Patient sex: F
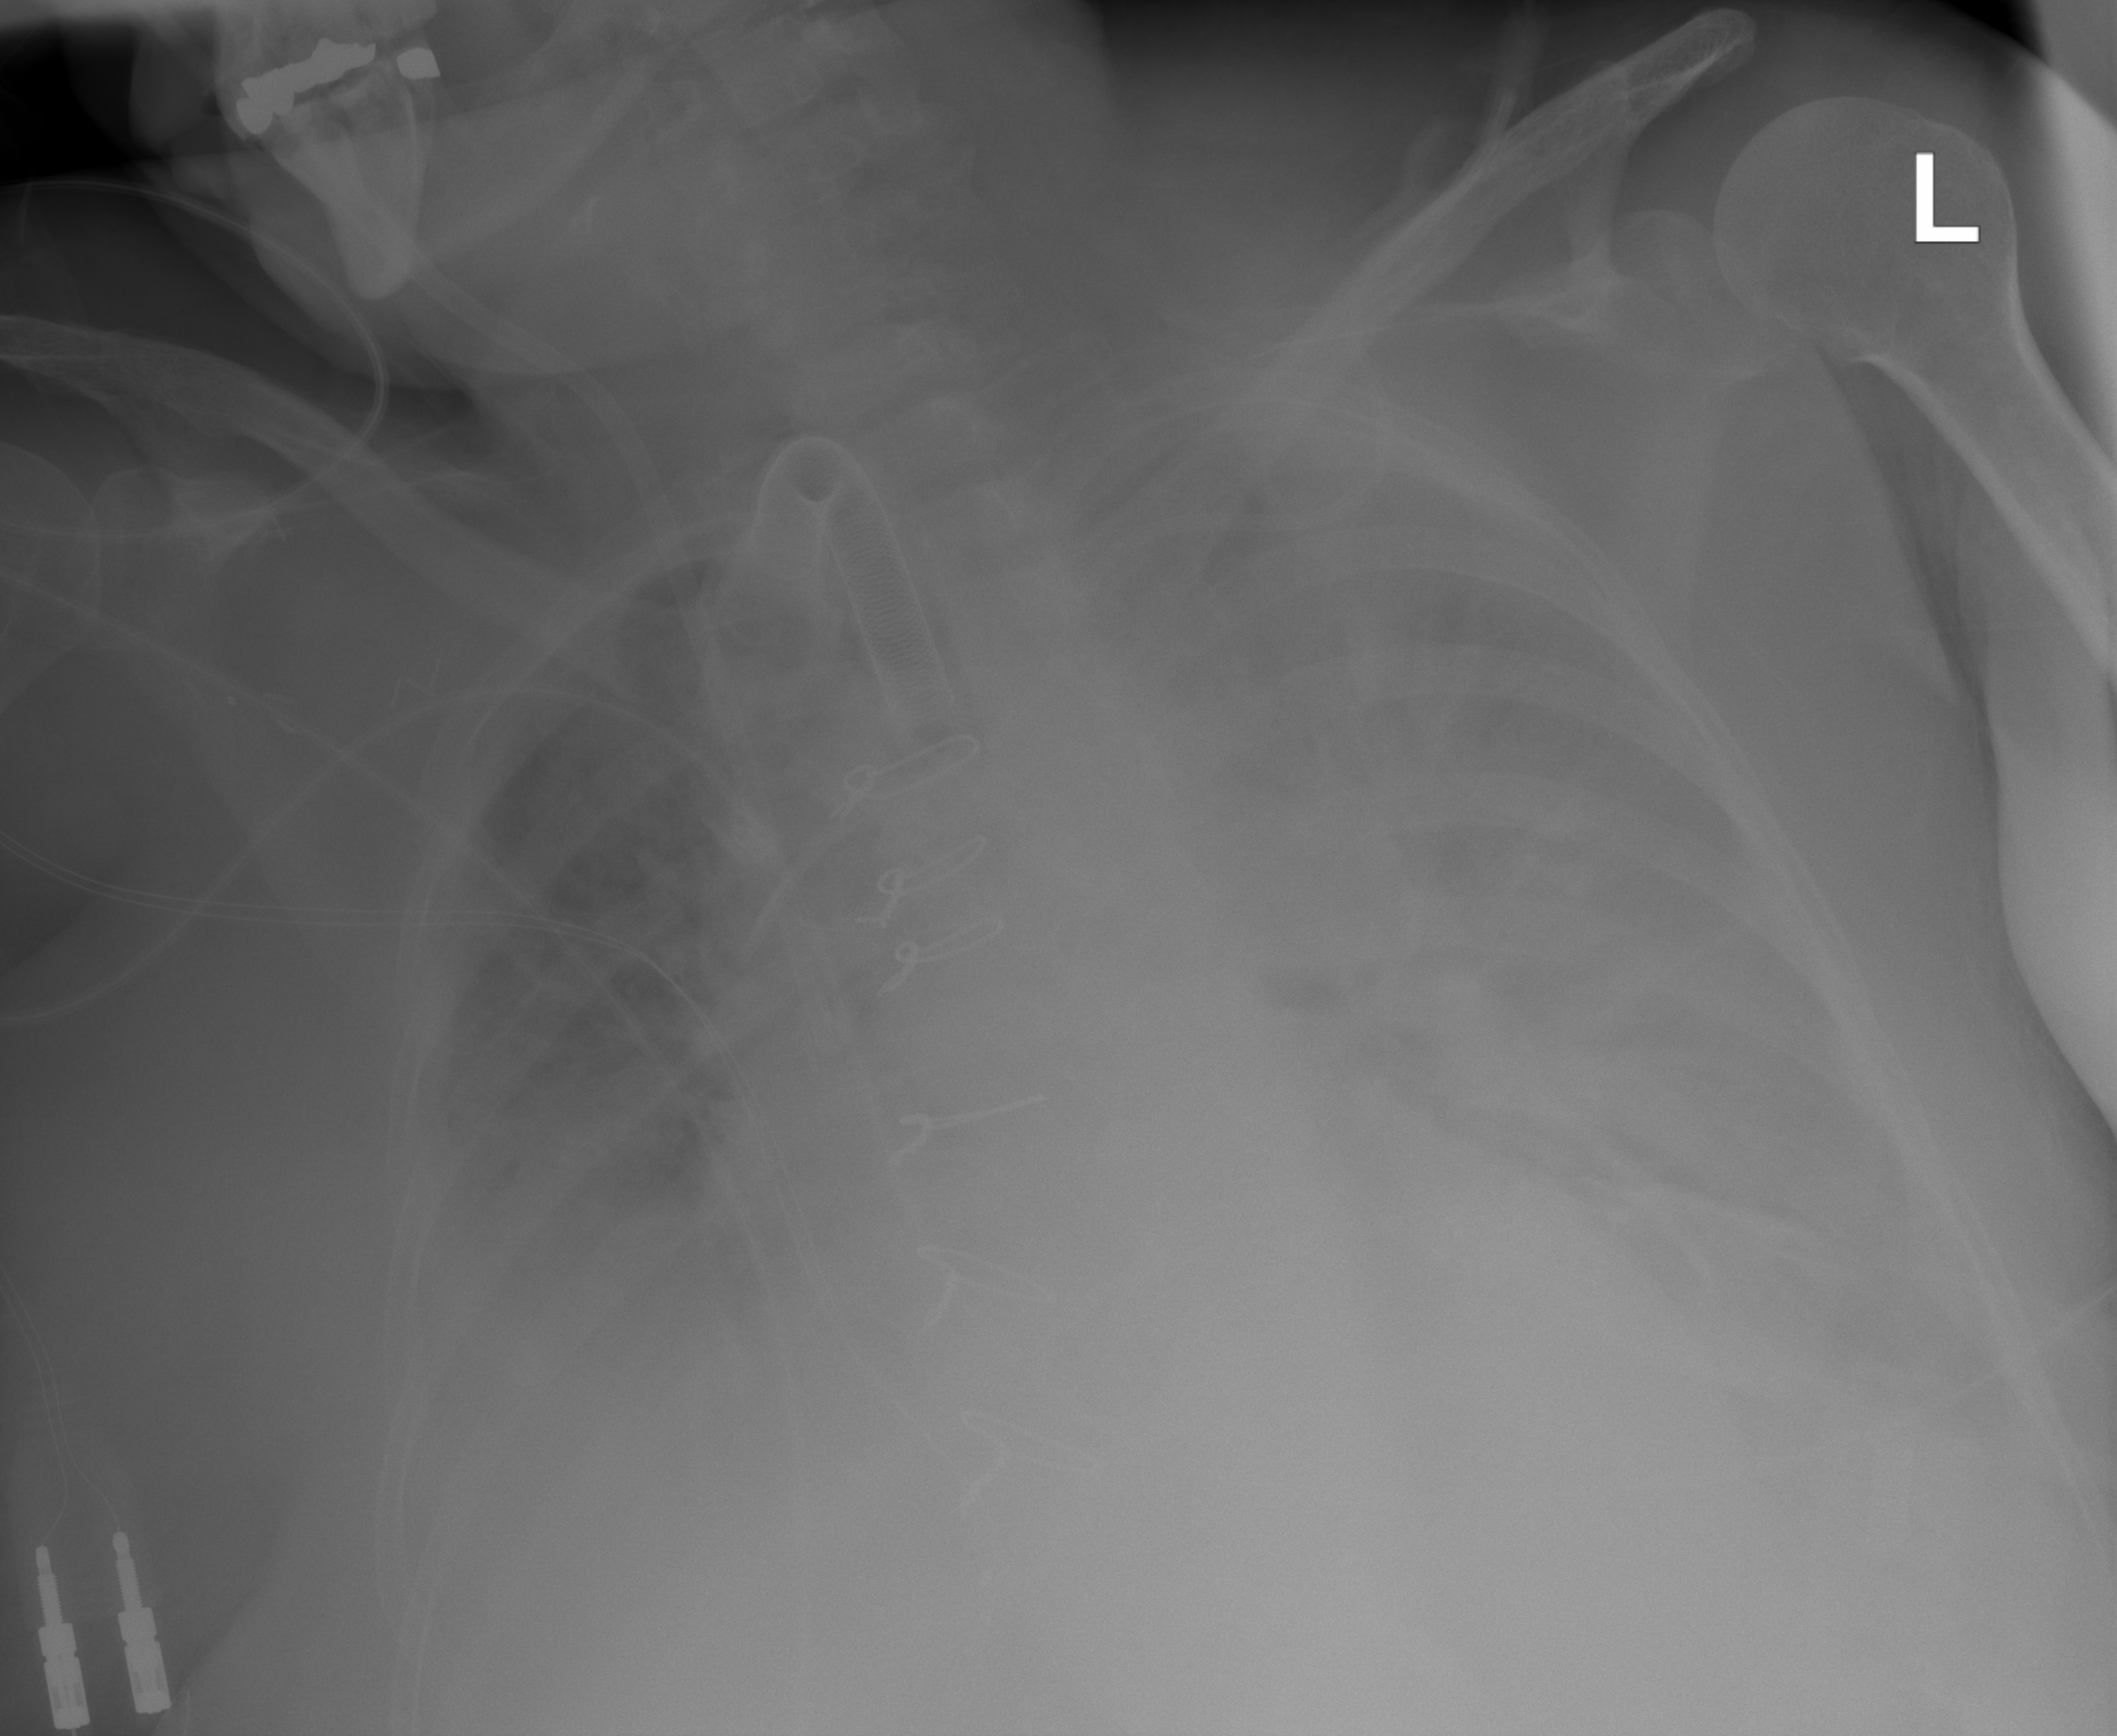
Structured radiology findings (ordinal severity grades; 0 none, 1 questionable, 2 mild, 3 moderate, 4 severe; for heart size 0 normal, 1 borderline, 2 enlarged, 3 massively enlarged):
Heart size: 0
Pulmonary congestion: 4
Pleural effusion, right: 2
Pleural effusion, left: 3
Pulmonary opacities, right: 2
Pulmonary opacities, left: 3
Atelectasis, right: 3
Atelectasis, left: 3